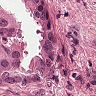
Metastatic tissue present: yes